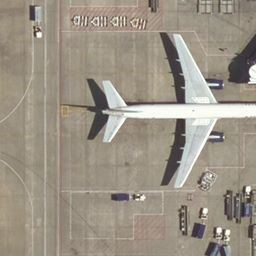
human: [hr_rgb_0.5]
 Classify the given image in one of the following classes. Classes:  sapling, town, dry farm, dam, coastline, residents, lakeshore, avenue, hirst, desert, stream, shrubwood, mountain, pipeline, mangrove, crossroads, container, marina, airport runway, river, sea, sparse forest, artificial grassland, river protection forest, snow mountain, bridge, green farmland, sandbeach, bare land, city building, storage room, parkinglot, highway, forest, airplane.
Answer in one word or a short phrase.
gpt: airplane